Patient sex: F
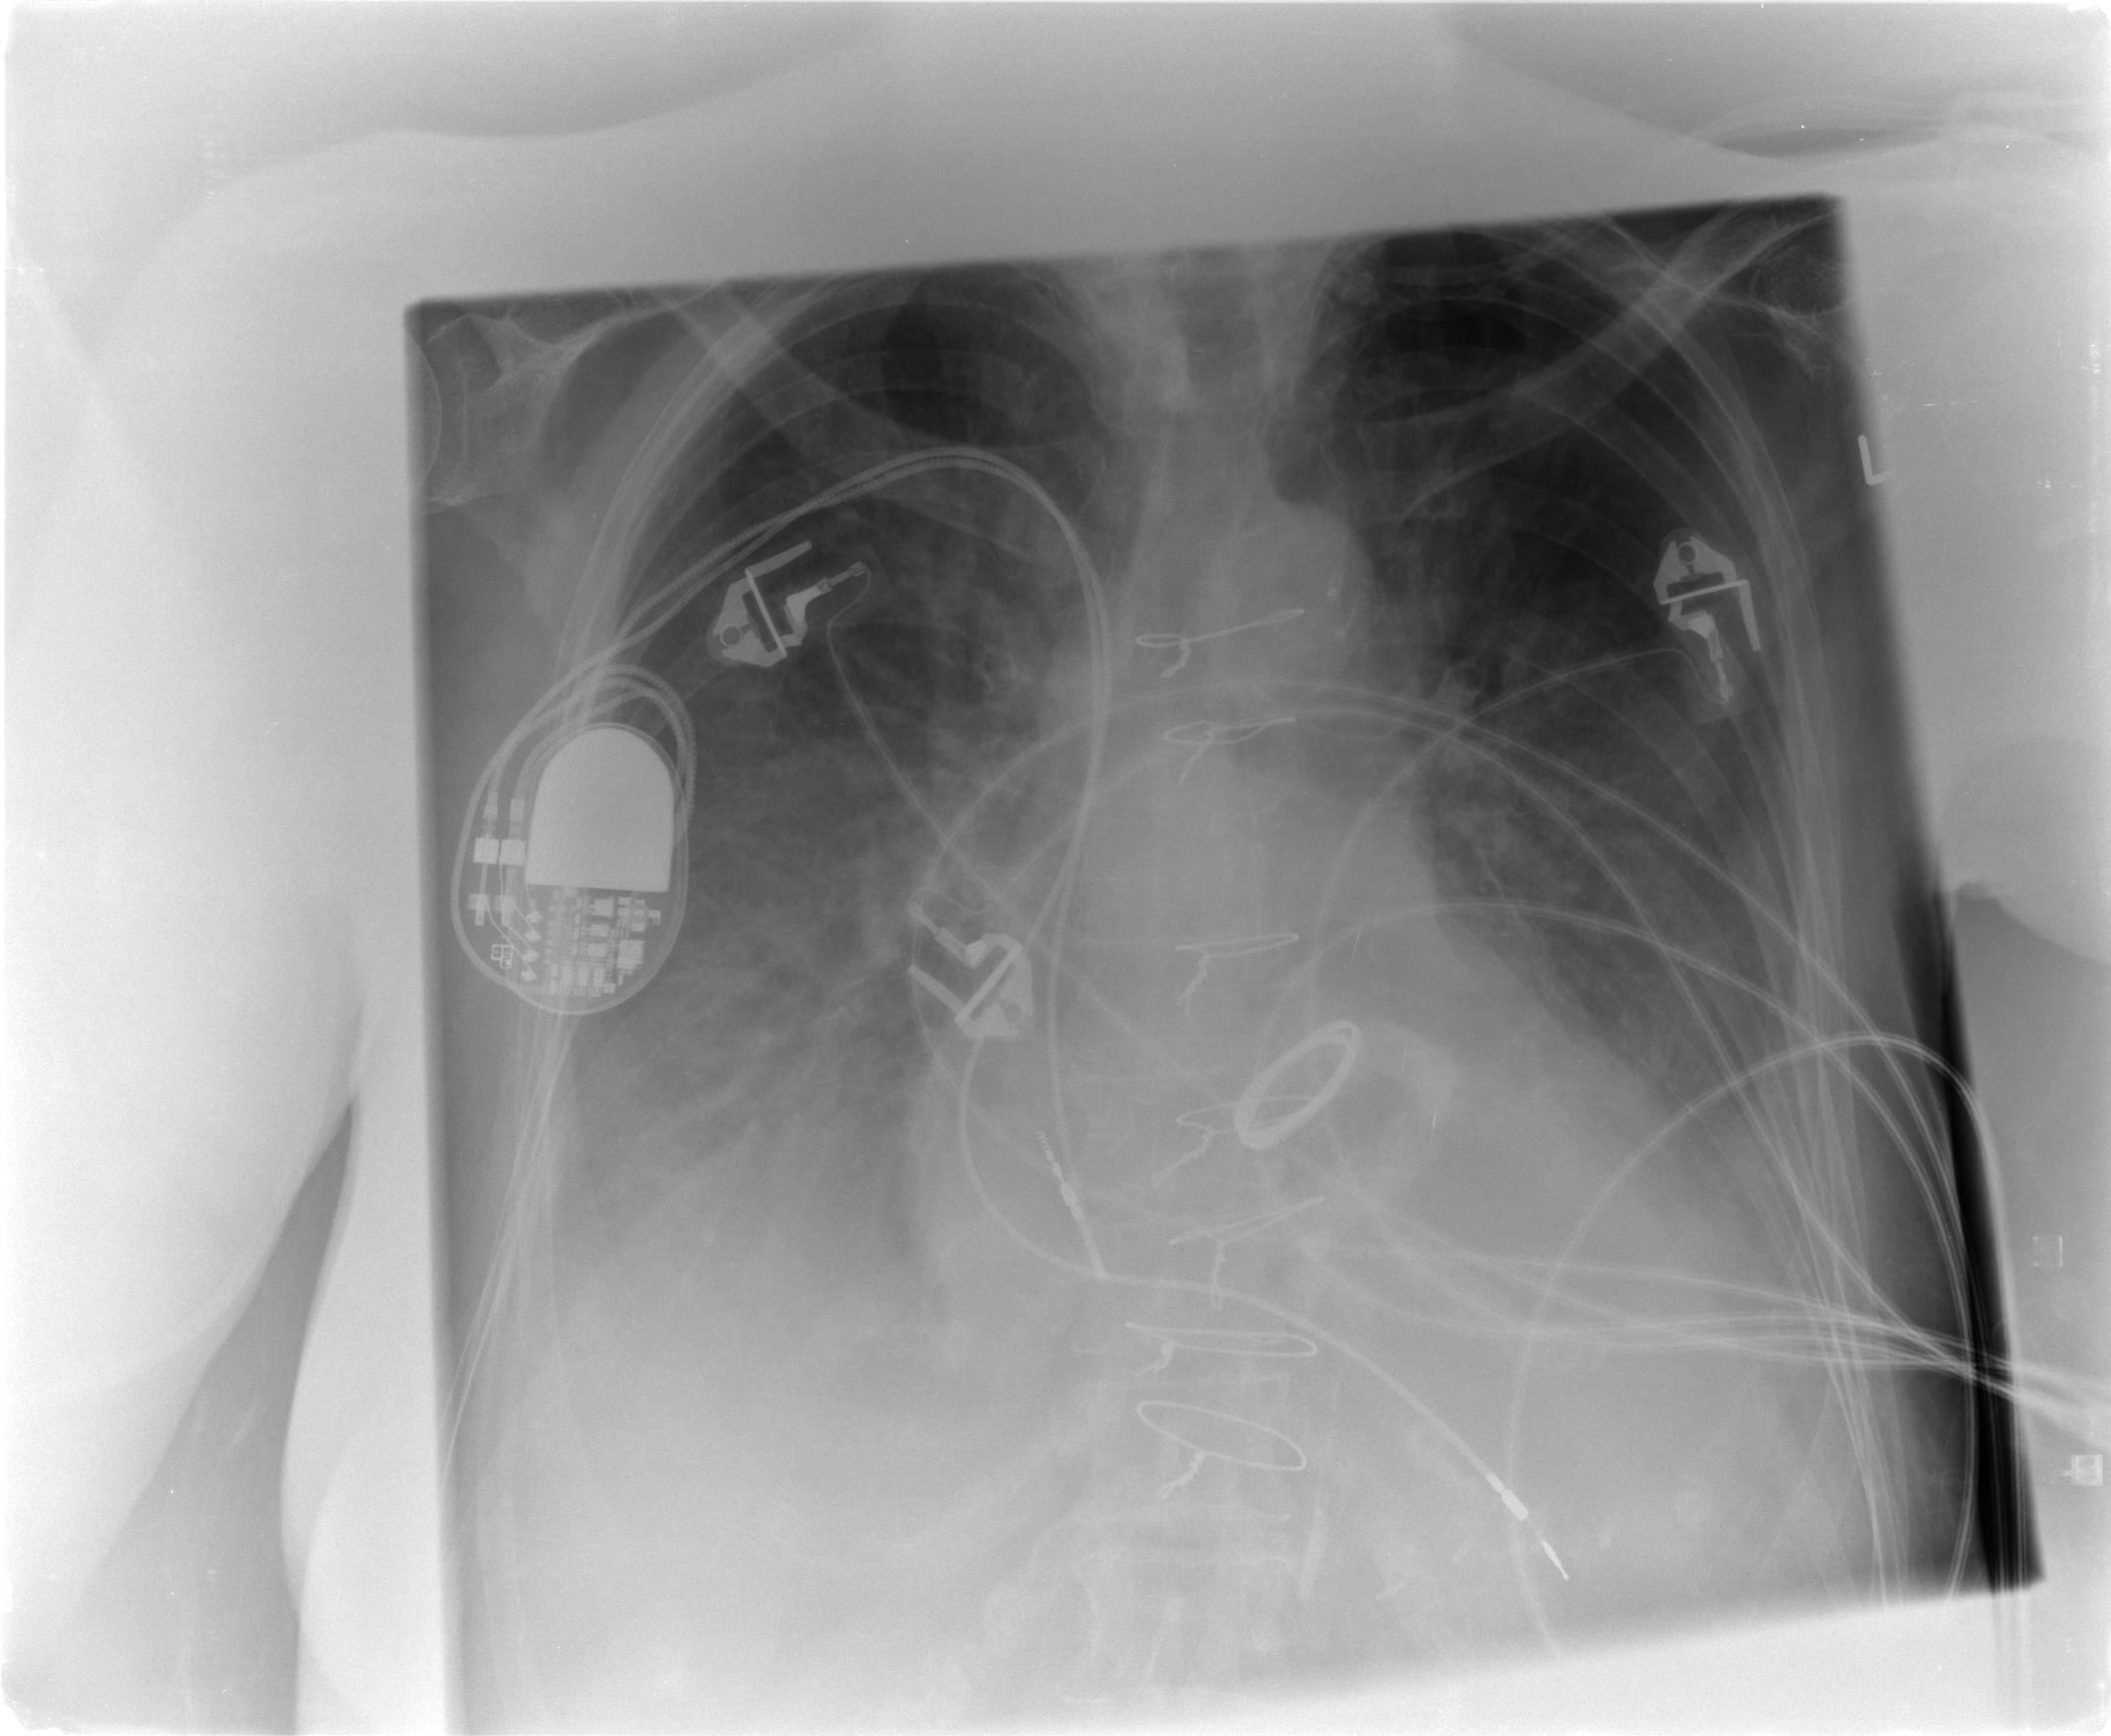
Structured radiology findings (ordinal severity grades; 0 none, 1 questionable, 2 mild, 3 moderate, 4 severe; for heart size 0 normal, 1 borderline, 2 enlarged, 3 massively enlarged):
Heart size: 2
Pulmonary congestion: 2
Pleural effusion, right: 3
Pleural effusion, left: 3
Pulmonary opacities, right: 2
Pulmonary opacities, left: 0
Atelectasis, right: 2
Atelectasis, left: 2